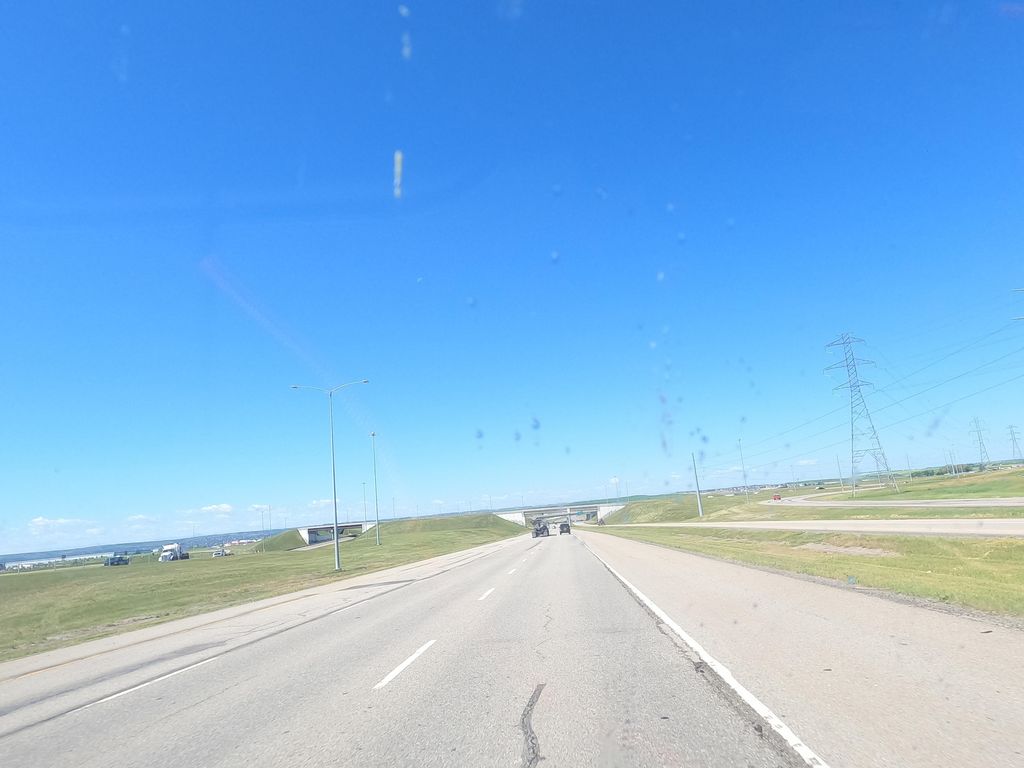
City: calgary